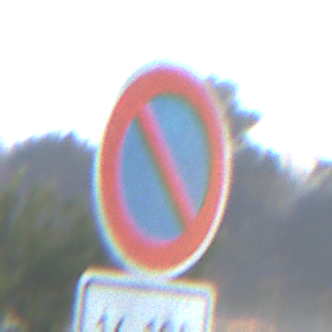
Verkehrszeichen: EingeschraenktesHalteverbot
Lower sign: ZeitangabenOhneBeschraenkungAufWochentage1
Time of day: Dawn
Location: Outdoor (Nature)
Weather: Clear
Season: NotSpecified
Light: Natural